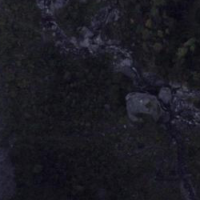
EUNIS habitat code: 44
Species observed at this site:
Pimpinella major